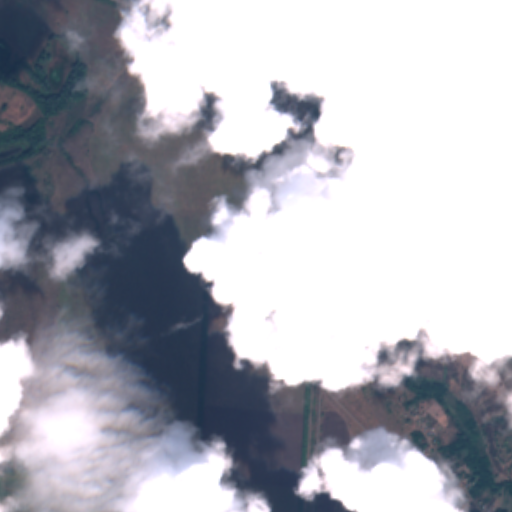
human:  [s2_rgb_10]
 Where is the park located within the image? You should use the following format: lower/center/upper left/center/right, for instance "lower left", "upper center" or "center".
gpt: The park is located in the center right of the image.
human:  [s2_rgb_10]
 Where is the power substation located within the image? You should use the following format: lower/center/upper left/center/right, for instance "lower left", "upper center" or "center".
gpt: The power substation is located in the lower right of the image.
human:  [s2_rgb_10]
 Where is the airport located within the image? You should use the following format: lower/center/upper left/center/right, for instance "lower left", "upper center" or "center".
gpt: There is no airport in the image.